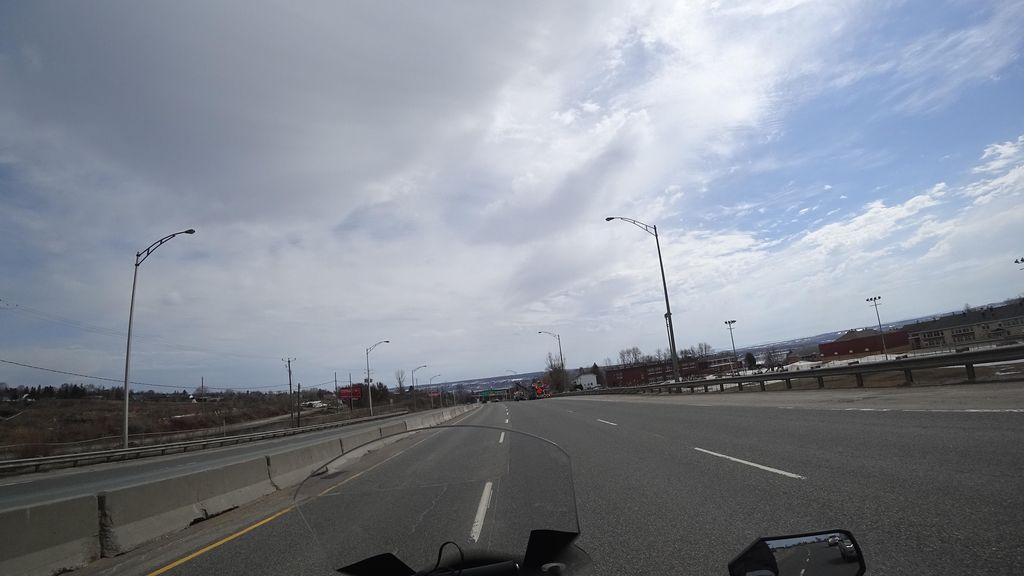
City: quebec_city